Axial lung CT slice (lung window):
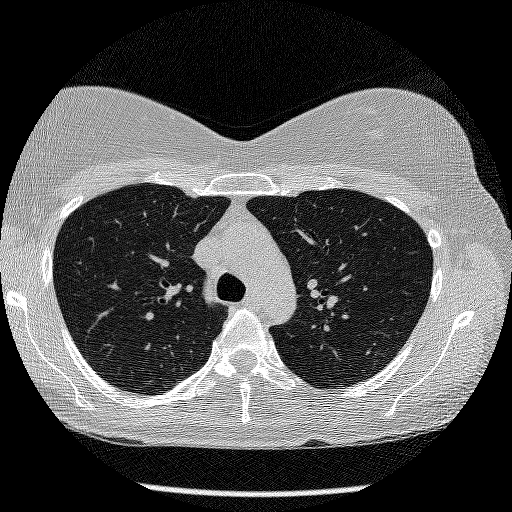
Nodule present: no